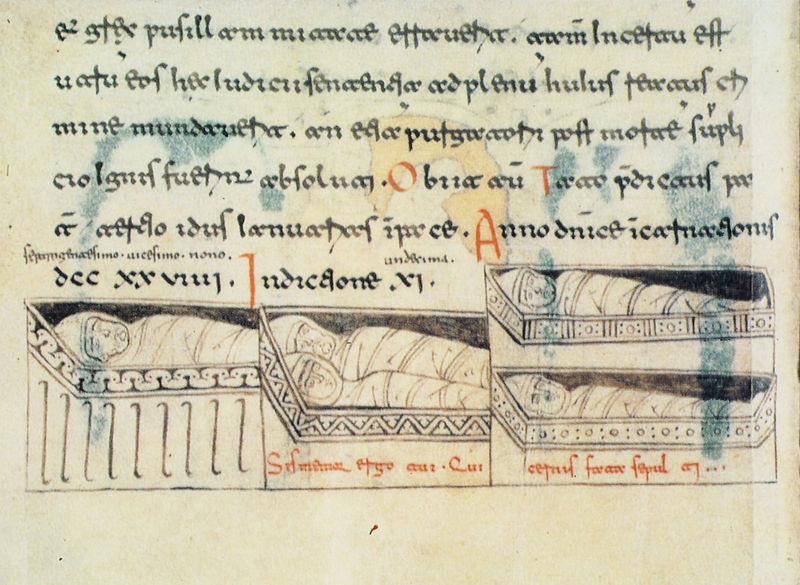
Titel: Chronicon Vulturnense
Institution: Vatikan, Biblioteca Apostolica Vaticana
Schlagwörter: blau, weiß, gelb, schwarz, zeichnung, rot, ornament, leiche, tod, tot, tücher, paar, person, kinder, schrift, papier, zwei, farben, farbe, vergilbt, bordüre, detail, ornamente, buch, babys, seite, illustration, text, buchstaben, leichen, tote, buchseite, sarg, grab, leichnam, brief, gräber, griechisch, binden, leigen, miniatur, altdeutsch, handschrift, krippe, ägypten, latein, lateinisch, sarkophag, epitaph, buchmalerei, särge, eingehüllt, codex, pharao, sark, anno, kenotaph, findelkind, faksimile, grieschich, durchschlag, mumie, buchkunst, mann und frau, mumien, findelkinder, sarg#, durchschlagen, kise, einbalsamiert, sargrophag, pgarao